Question: I'm having trouble accessing my view controllers under the tab bar controller. Here is what my storyboard looks like:
1. View Controller A (-> Page View Controller -> View Controller C
2. View Controller A -> Tab Bar Controller (MyTabBarController.h/.m) -> Navigation Controller (MyNavigationController.h/.m)-> View Controller B (TabViewController.h/.m)
3. Tab Bar Controller (MyTabBarController.h/.m) -> View Controller D
4. Tab Bar Controller (MyTabBarController.h/.m) -> View Controller E
From View Controller A I have an IBAction called loginButton that is connected to the Tab Bar Controller, and currently it looks like this:
'''
- (IBAction)loginButton:(id)sender {
MyNavigationController *localNavigationController;
UIStoryboard * storyboard = self.storyboard;
MyTabBarController *tbc = [[MyTabBarController alloc] init];
NSMutableArray *localControllersArray = [[NSMutableArray alloc] initWithCapacity:1];
TabViewController *login = [storyboard instantiateViewControllerWithIdentifier: @ "TabViewController"];
localNavigationController = [[UINavigationController alloc] initWithRootViewController:login];
localNavigationController.delegate = self;
[localControllersArray addObject:localNavigationController];
tbc.viewControllers = localControllersArray;
tbc.delegate = self;
tbc.moreNavigationController.delegate = self;
tbc.selectedIndex = 0;
[self presentViewController:tbc animated:YES completion:^{
}];
}
'''
I'm not able to get this displayed correctly. I am getting a bunch of warnings in this piece of code. and it is also not showing the different tab items in the bottom of the Tab Bar, even though I have put images/text on each tab.
So how do I display/access the view controllers inside the Tab Bar Controller correctly? (ie View Controllers C/D/E)?
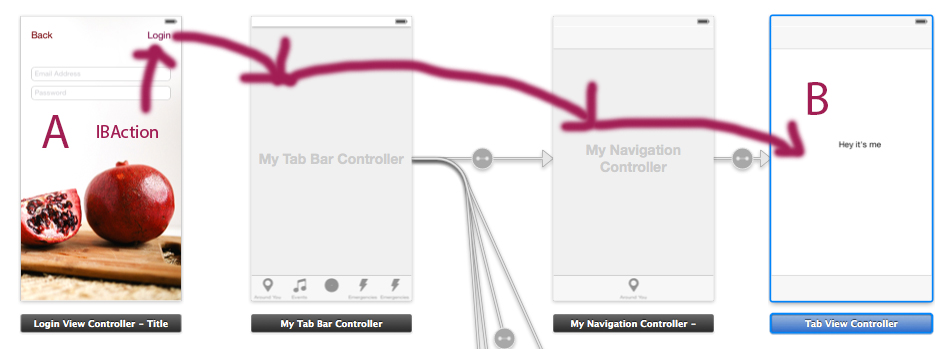
Answer: The storyboard that you show in your question already contains the tab bar controller, navigation controller, and login controller properly hooked up to each other. Because of that, you shouldn't be instantiating a new tab bar controller or navigation controller in code -- they will be instantiated by the storyboard when you instantiate the tab bar controller. So, the only thing you need to do, is to give the tab bar controller in the storyboard an identifier, and do this (assume the identifier is called MyTabBarController):
'''
- (IBAction)loginButton:(id)sender {
UITabBarController *tbc = [self.storyboard instantiateViewControllerWithIdentifier:@"MyTabBarController"];
[self presentViewController:tbc animated:YES completion:nil];
}
'''
You wouldn't even need this code if you control drag from the "Login" button to the tab bar controller, and choose "Modal". That will create a modal segue which will present the tab bar controller with no code at all.